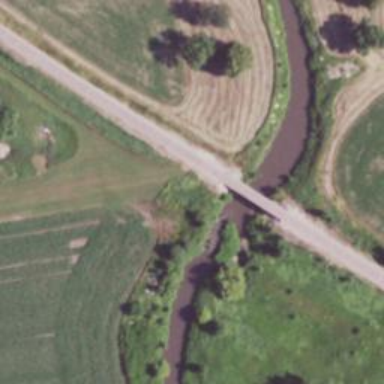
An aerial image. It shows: Railway bridge.